Aerial crown-view tile of a tropical tree (Barro Colorado Island, Panama), acquired 20241216:
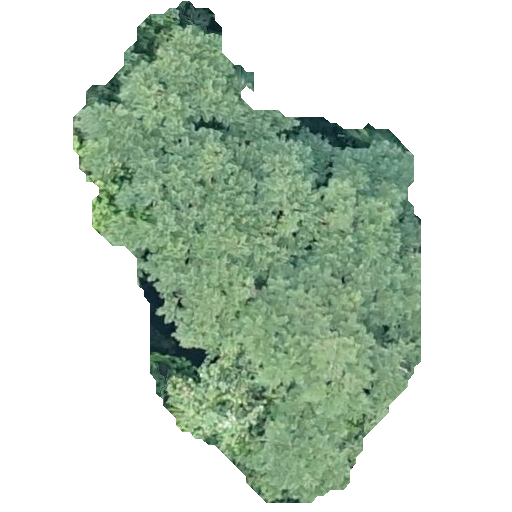
Species: Jacaranda copaia
GBIF accepted scientific name: Jacaranda copaia
Crown area: 157.713 m²